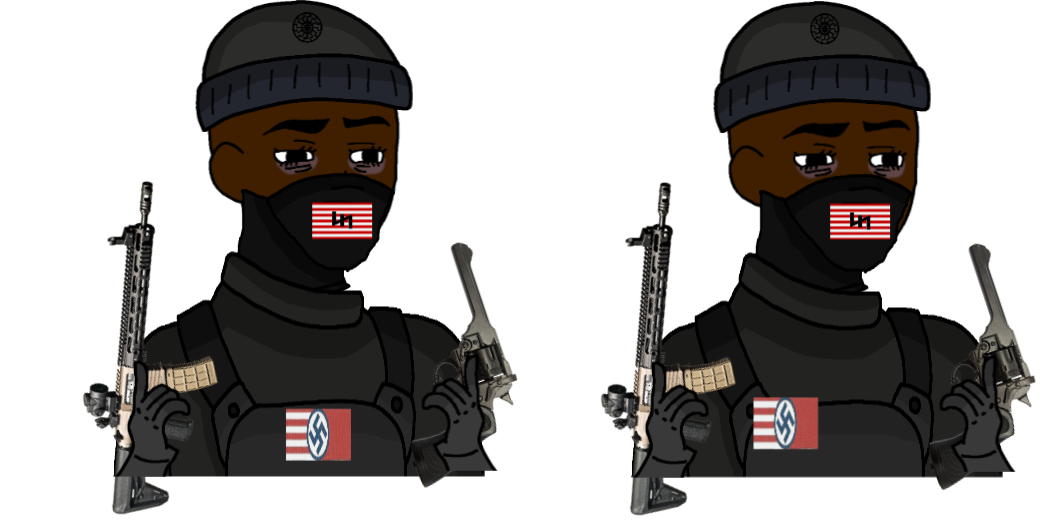
Label: 5_Twinkjak